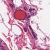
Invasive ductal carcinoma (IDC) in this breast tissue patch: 0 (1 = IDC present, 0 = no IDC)